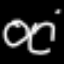
Label: octagon